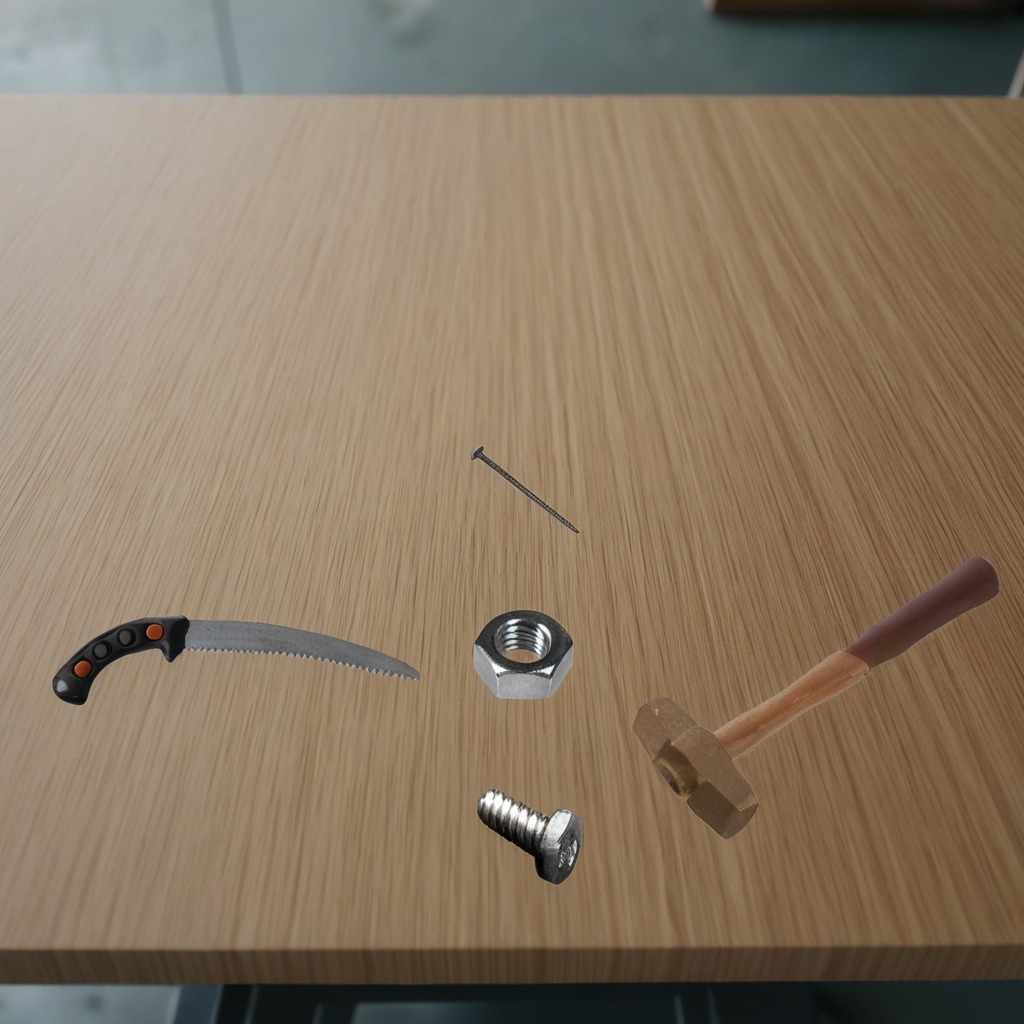
A hammer, an iron nail, a metal machine screw, a handheld metal saw, and a metal nut are lying on the workbench inside a coastal fishing gear workshop.